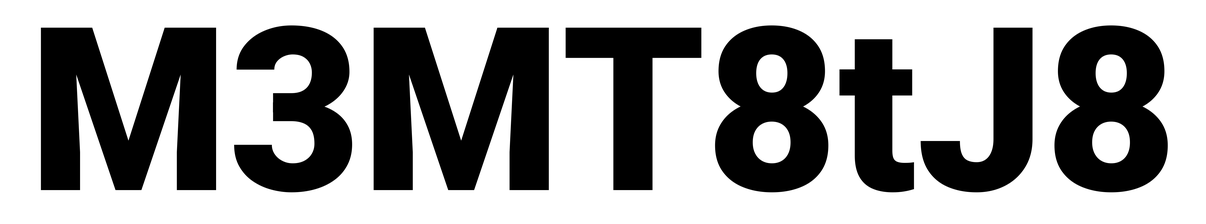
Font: Roboto_Black